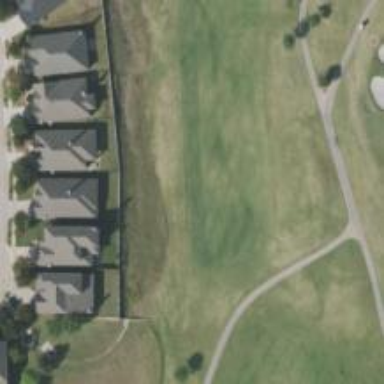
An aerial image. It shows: Golf hole.